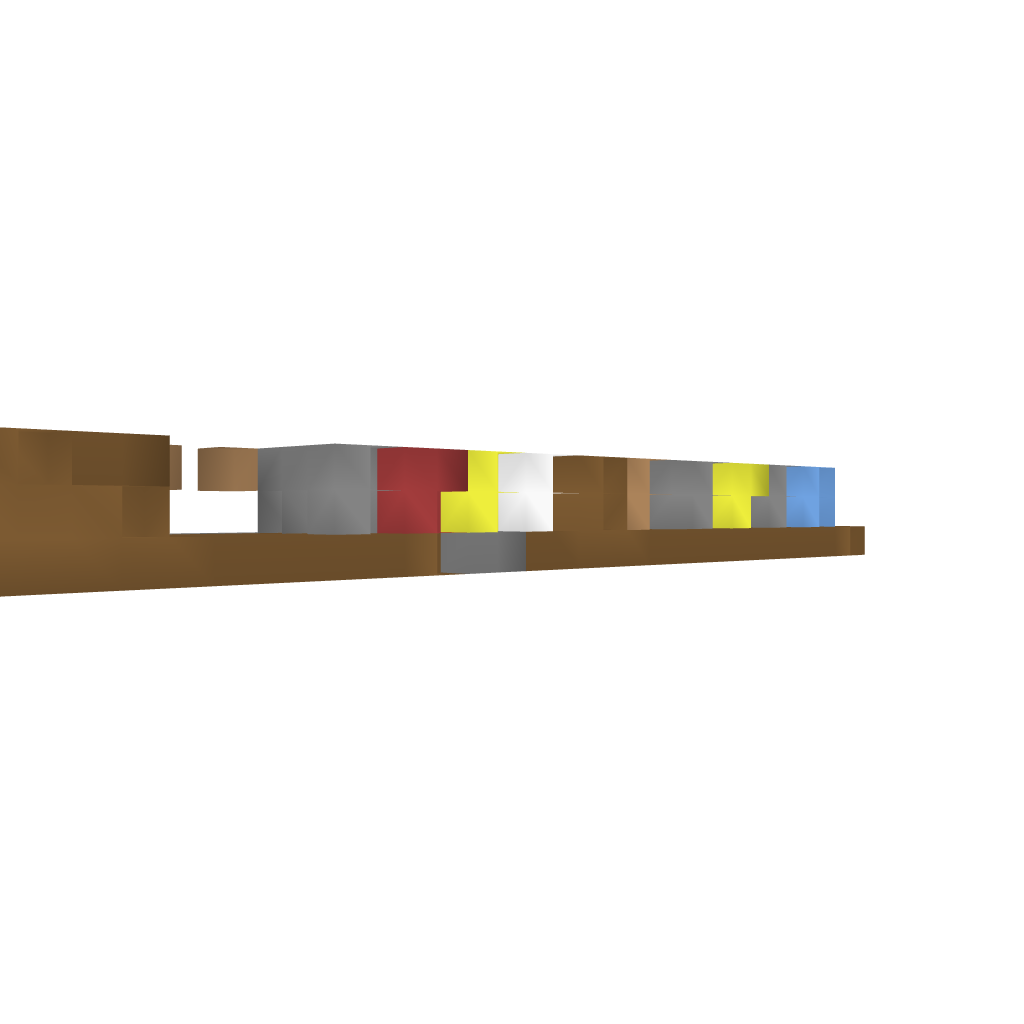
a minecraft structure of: Resorces Giver bad low quality